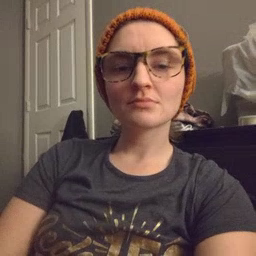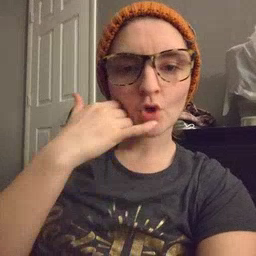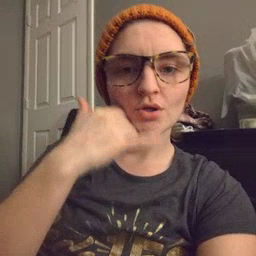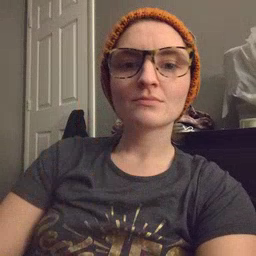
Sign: callonphone